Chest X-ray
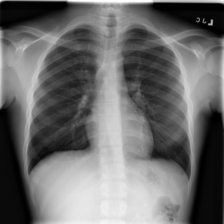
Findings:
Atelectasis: negative
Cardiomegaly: negative
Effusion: negative
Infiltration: positive
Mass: negative
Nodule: negative
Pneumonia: negative
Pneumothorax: negative
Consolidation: negative
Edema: negative
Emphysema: negative
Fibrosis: negative
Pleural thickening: negative
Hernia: negative